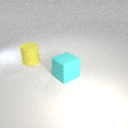
large yellow rubber cylinder behind large cyan rubber cube